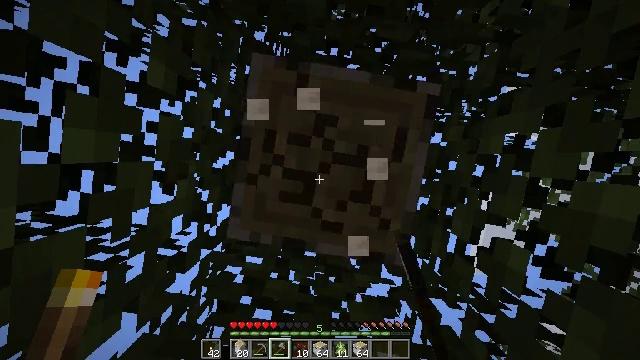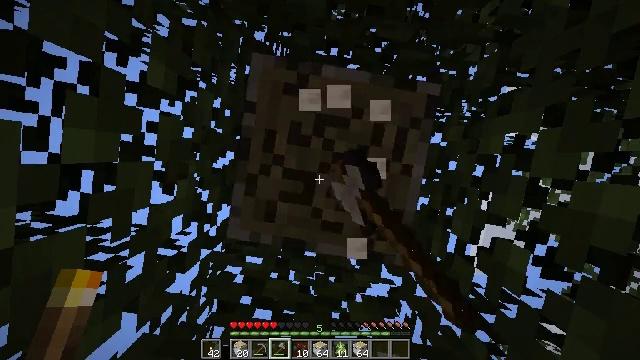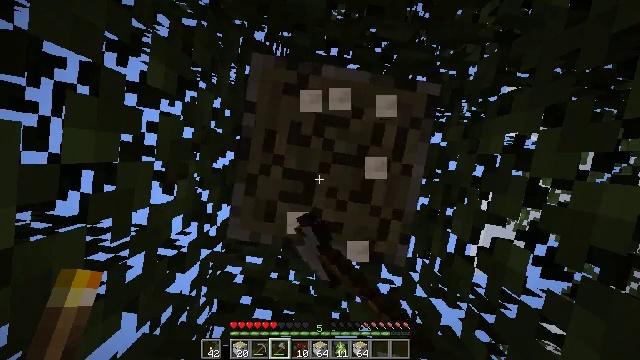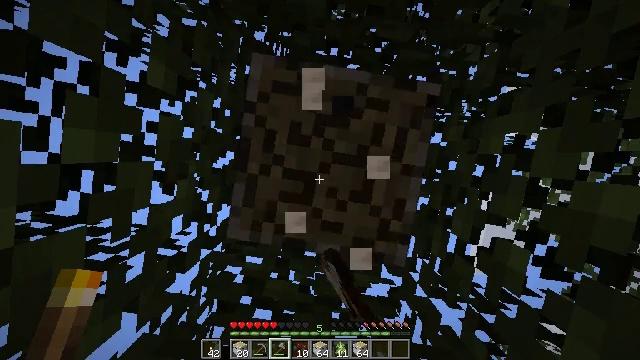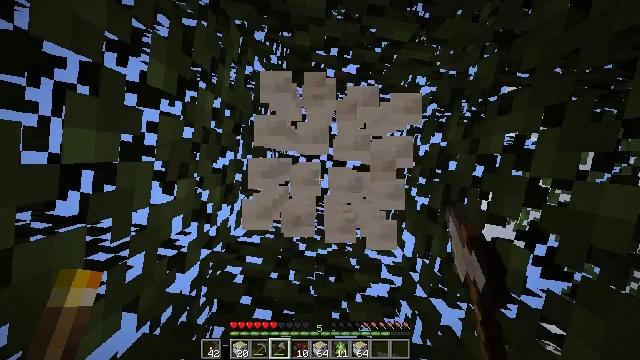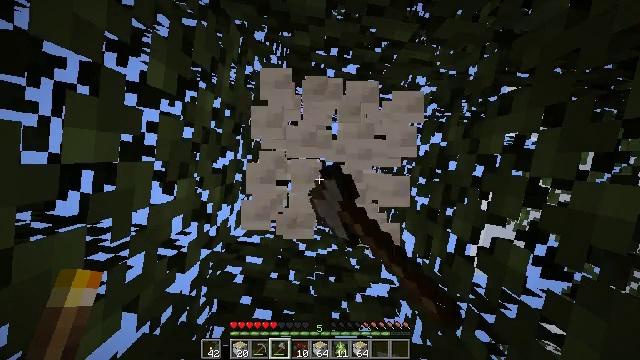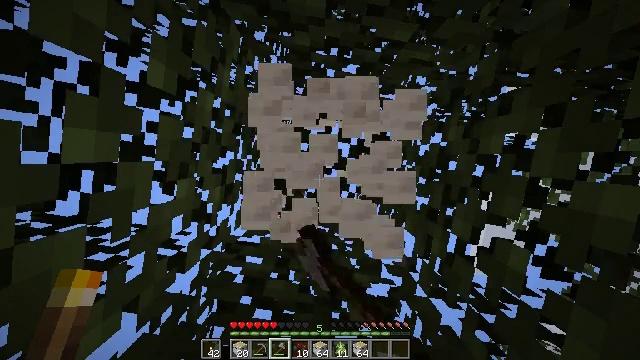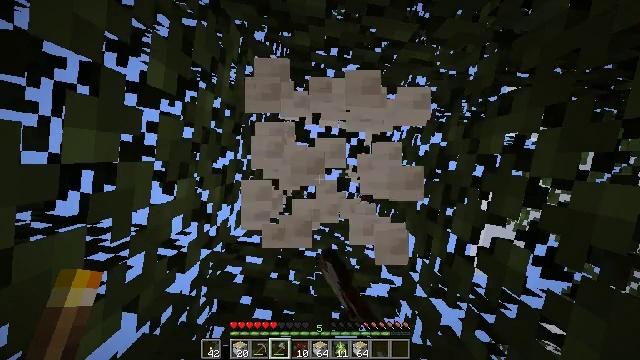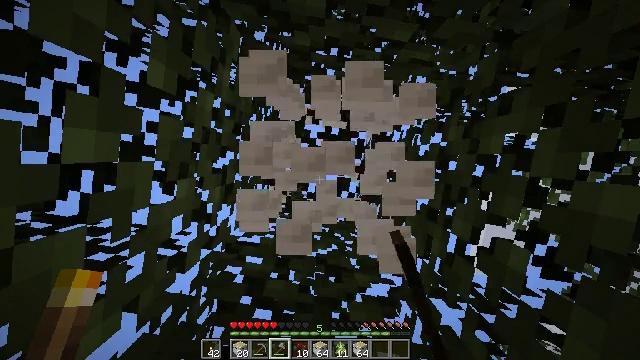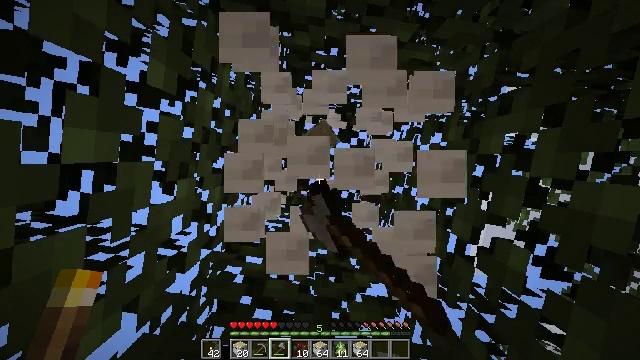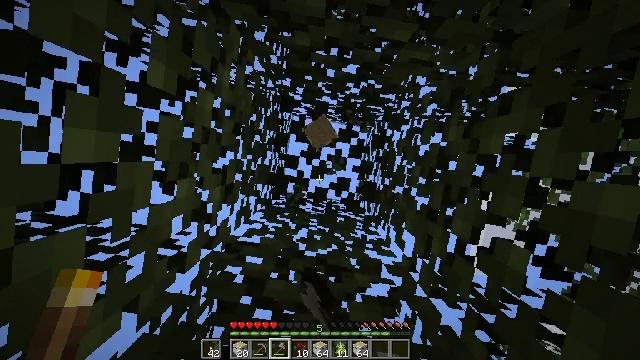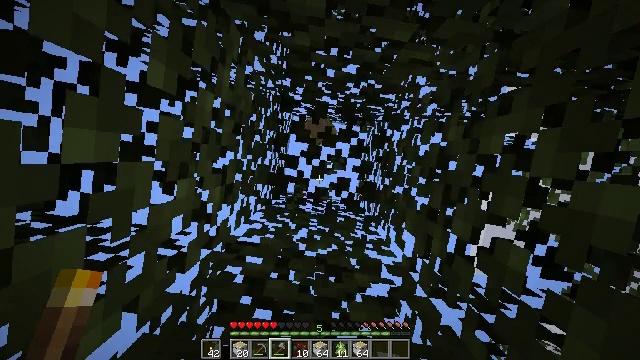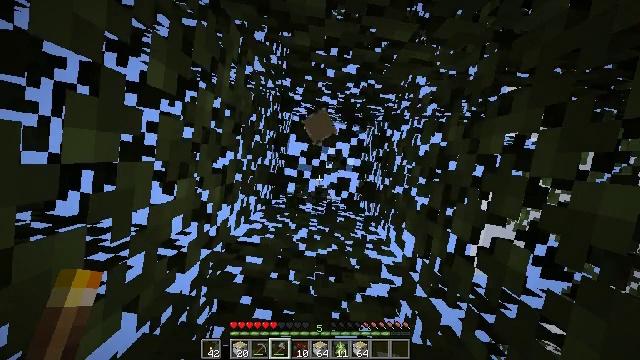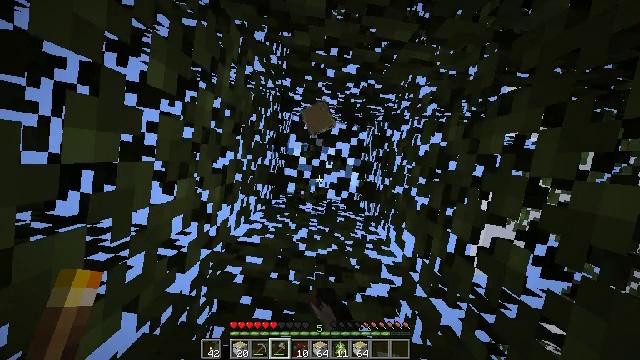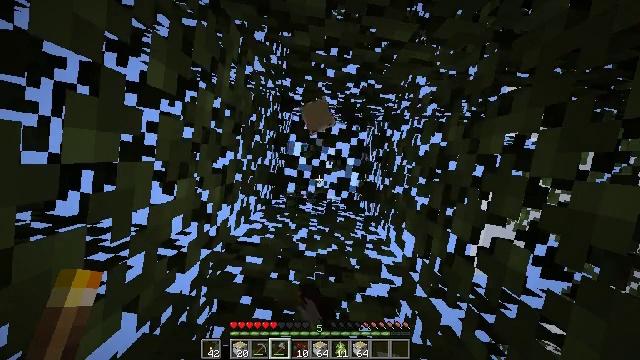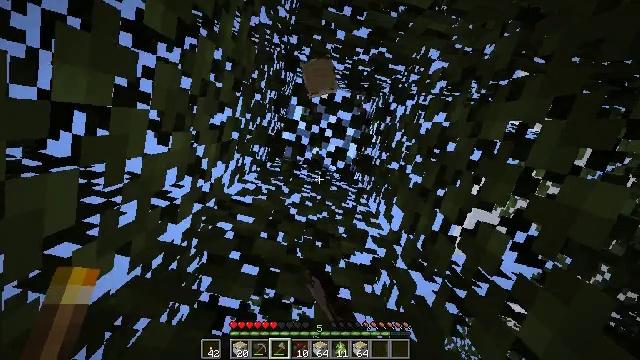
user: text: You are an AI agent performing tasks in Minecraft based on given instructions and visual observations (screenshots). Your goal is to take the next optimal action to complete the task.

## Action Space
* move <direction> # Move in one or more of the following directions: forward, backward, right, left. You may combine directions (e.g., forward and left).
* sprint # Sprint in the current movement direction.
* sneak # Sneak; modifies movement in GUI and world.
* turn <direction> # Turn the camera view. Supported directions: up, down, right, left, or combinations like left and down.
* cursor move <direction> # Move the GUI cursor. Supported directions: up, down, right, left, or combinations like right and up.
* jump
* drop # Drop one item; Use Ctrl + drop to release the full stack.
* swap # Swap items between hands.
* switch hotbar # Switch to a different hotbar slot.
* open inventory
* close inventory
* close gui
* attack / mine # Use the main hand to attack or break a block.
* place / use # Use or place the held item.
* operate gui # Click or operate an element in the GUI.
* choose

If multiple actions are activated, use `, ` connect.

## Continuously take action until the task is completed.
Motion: motion action
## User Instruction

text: Gather birch log for crafting.
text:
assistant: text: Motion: attack / mine
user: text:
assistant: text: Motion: attack / mine
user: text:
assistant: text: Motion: attack / mine
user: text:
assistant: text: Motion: attack / mine
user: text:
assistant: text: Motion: attack / mine
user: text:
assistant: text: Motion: attack / mine
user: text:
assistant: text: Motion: attack / mine
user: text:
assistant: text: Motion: attack / mine
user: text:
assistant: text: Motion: attack / mine
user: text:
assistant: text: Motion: attack / mine
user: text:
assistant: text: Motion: attack / mine
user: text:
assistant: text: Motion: attack / mine
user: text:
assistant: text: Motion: attack / mine
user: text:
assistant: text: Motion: attack / mine
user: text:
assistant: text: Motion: turn right and down, attack / mine
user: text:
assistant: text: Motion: turn right and down
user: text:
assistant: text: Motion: turn right and down
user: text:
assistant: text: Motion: turn right and down
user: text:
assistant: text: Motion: turn right and down
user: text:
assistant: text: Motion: turn right and down
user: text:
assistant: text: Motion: turn right and down, attack / mine
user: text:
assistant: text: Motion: turn right and down, attack / mine
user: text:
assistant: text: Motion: turn down, attack / mine
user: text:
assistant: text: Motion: turn down, attack / mine
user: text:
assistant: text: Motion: attack / mine
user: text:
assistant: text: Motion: attack / mine
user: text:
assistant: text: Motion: attack / mine
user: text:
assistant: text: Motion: attack / mine
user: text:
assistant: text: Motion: attack / mine
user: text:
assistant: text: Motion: attack / mine